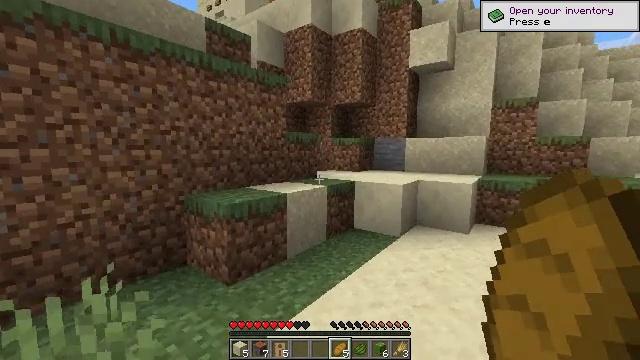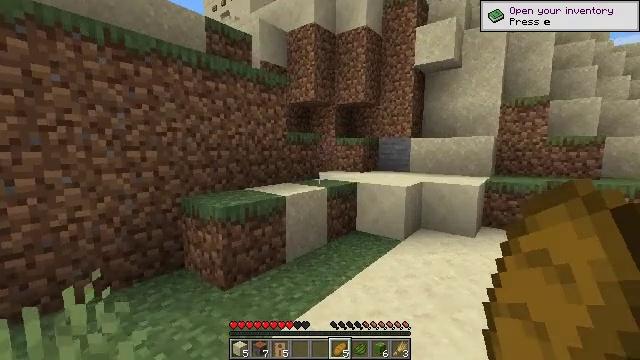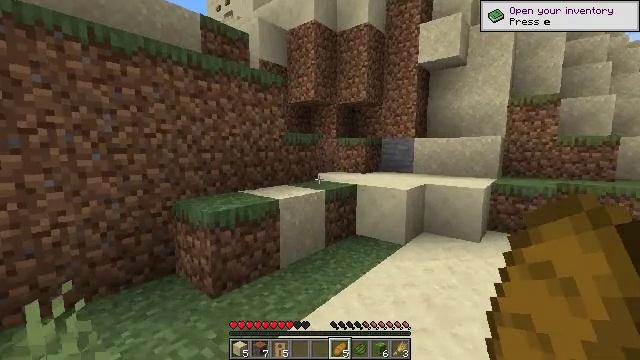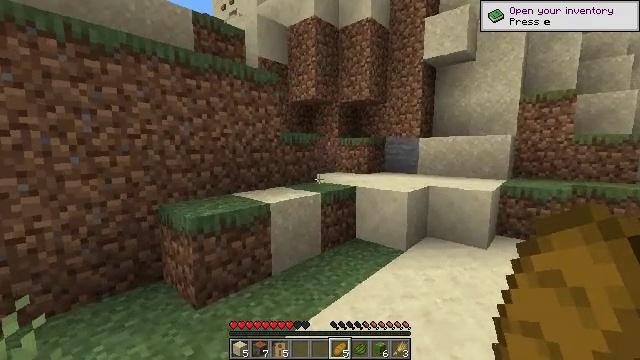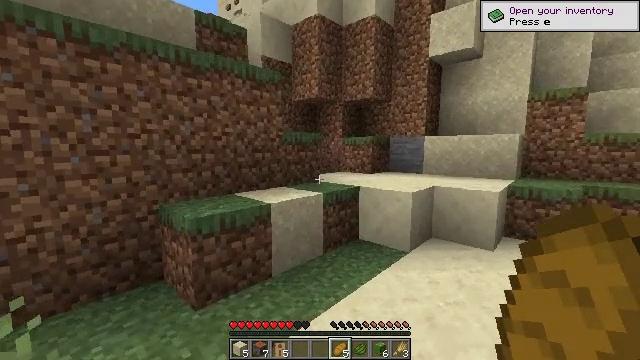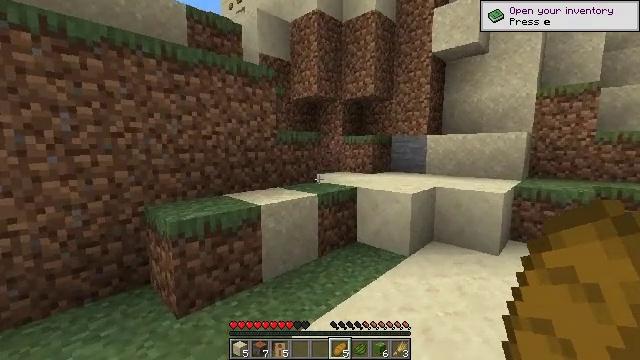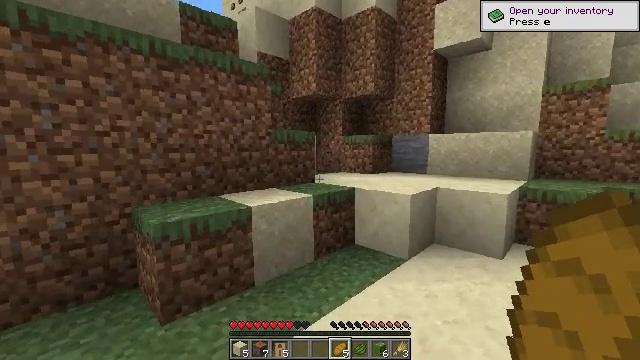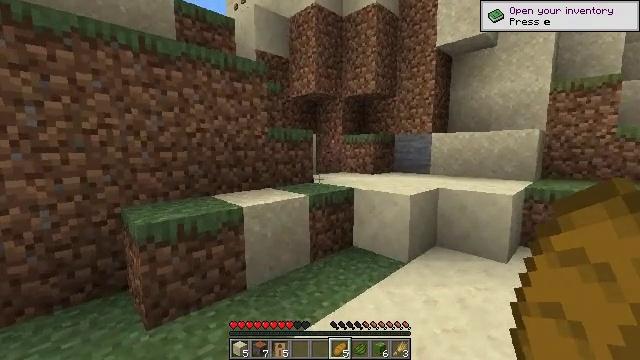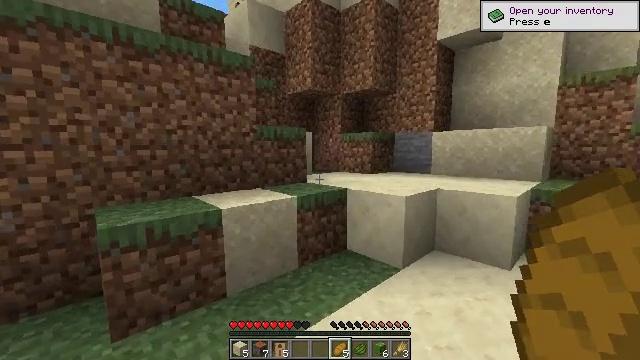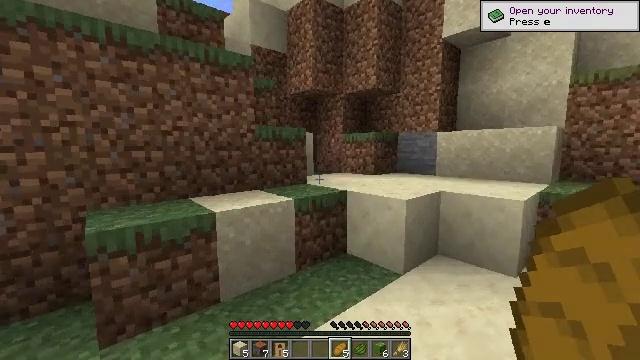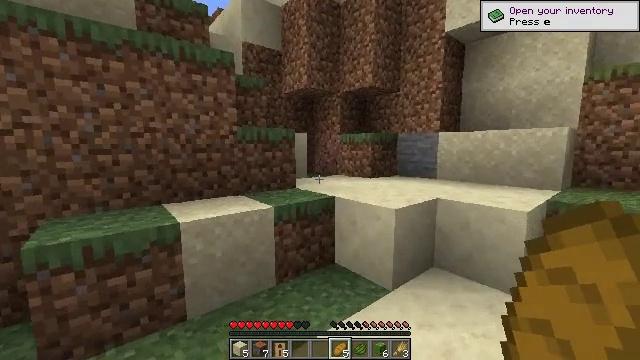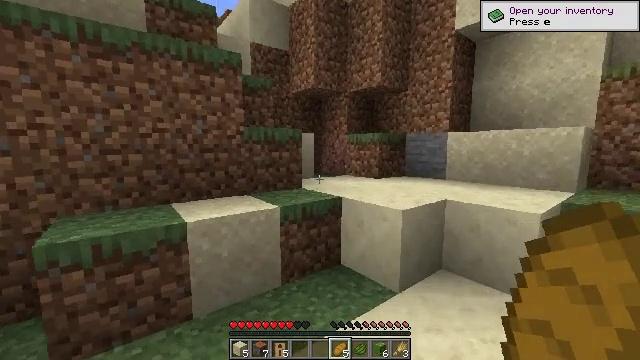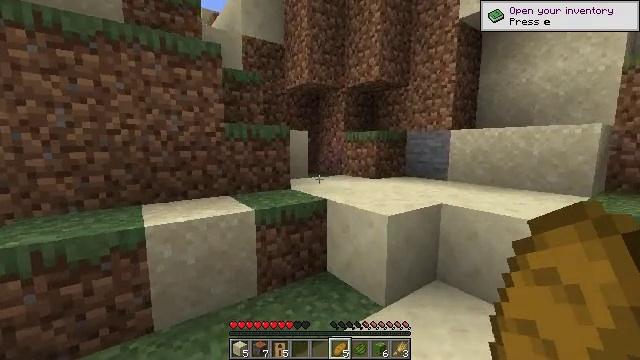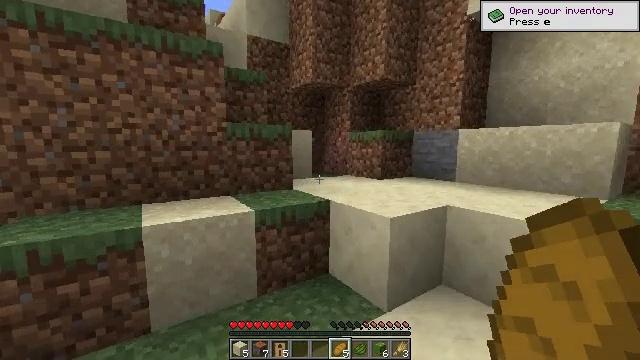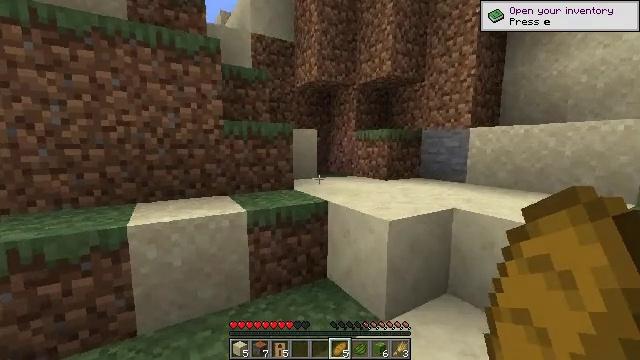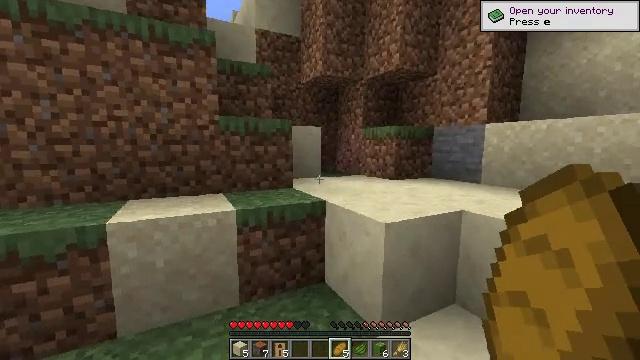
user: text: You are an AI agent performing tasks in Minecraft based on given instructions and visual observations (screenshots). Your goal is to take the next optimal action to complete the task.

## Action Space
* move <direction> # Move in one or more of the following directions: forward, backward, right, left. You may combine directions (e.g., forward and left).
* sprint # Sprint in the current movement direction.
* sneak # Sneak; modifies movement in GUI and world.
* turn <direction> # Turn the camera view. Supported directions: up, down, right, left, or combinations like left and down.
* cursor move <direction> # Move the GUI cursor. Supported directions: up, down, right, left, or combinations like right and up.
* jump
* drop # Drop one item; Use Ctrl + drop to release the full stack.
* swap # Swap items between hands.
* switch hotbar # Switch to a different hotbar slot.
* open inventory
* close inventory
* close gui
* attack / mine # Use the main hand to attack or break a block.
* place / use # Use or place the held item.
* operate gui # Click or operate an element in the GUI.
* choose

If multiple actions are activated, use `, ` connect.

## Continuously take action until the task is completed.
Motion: motion action
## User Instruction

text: Break the lime bed to pick it up.
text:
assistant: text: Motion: move forward and move right, turn left
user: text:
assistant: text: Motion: move forward and move right, turn left
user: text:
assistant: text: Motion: move forward and move right, turn left
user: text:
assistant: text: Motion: move forward and move right, turn left
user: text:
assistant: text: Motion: move forward and move right, turn left
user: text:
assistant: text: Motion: move forward and move right
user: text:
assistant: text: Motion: move forward and move right, turn left
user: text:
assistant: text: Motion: move forward and move right, turn left
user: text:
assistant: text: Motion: move forward and move right, turn left
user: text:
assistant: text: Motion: move forward and move right, turn left
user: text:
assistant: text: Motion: move forward and move right, turn left
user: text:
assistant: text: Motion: move forward and move right, turn left
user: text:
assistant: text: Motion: move forward and move right, turn left
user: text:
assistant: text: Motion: move forward and move right, turn left
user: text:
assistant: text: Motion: move forward and move right, turn left
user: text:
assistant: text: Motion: move forward and move right, turn left
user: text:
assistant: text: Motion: move forward and move right, turn left
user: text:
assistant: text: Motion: move forward and move right, turn left
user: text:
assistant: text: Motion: move forward and move right, turn left
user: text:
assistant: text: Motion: move forward and move right, turn left
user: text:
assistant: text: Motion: move forward and move right, turn left
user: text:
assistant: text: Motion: move forward, turn left
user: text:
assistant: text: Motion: move forward, turn left
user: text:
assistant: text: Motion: move forward
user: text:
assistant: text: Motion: move forward
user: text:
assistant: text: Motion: move forward
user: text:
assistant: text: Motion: move forward
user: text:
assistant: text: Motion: move forward, turn left
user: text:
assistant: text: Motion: move forward, turn left
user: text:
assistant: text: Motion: move forward, turn left, jump